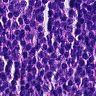
Metastatic tissue present: no